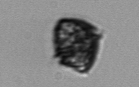
Label: Kryptoperidinium_triquetrum